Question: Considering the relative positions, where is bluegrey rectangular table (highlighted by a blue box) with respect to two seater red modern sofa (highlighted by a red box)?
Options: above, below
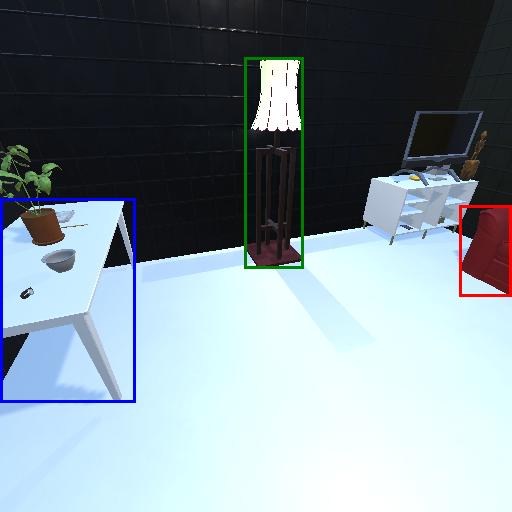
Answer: above